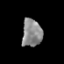
Tissue: prostate
Cell type: T cells
Senescence score: 0.3014
Nuclear area (px): 540
Mean DAPI intensity: 137.435